Question: I'm trying to do an auto-backup program that takes a folder and copies it into another folder. Pretty easy task :
'''
File.Copy(Source, Destination);
'''
Source is something like 'C:\Users\SomeUser\MyDocuments\SavedFiles'
Destination is something like 'D:\BackUp'
But when I run my program , I get "Error with access to the path 'C:\blabla.....' access is denied.
Is there any type of permission I must change to use the 'Copy' method ? I guess so.. I looked a little but I can't find where to change such a thing. Any Idea ?
---
UPDATE

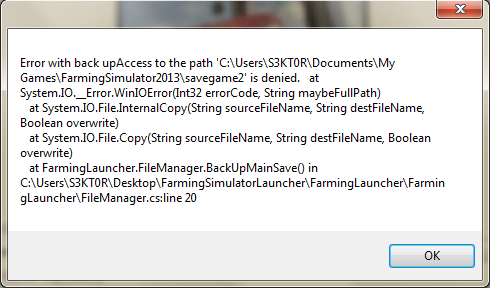
Answer: You have to assume that you might not have permission to access some files and folders on your hard drive.
One solution is to manually run your application with administrator-level permissions, but it is easier to modify the manifest file so that the application automatically seeks admin level when it is run.
You can do this by adding a mainifest file to your project (Add new item...).
Then change the line
'''
<requestedExecutionLevel level="asInvoker" uiAccess="false" />"
'''
to
'''
<requestedExecutionLevel level="requireAdministrator" uiAccess="false" />"
'''
Obviously, this might not solve your problem if the user who is meant to run the program does not have an administrator-level account.